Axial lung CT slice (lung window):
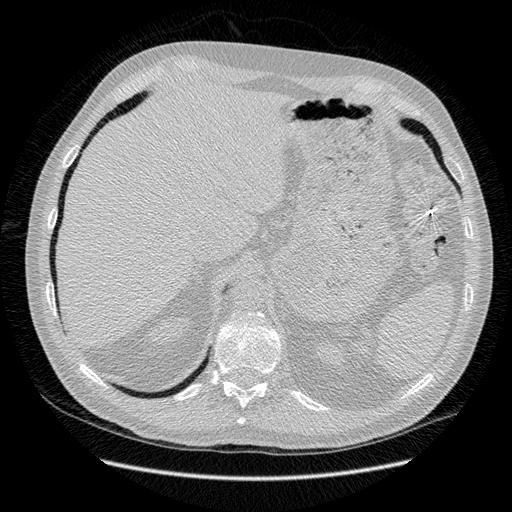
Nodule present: no